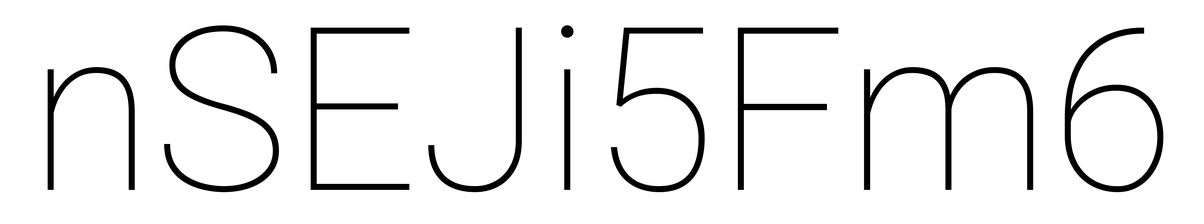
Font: Roboto_Thin